Question: I've looked around, found some things and now stuck on a combobox with two columns displayed in the drop-down area. I have a xaml themes available and the combobox "Style" is defined and works well throughout as expected, so that part is ok.
Now, I have a combobox that I need to have display two values, think of it as State Abbreviation and State Name for the drop-down, coming from a DataTable.DefaultView binding source for the items.
If I have
'''
<my:cboStates TextSearch.TextPath="StateAbbrev">
<ComboBox.ItemTemplate>
<DataTemplate>
<StackPanel Orientation="Horizontal" TextSearch.Text="{Binding Path=StateAbbrev}">
<TextBlock Text="{Binding Path=StateAbbrev}"/>
<TextBlock Text="{Binding Path=FullStateName}" Margin="10 0"/>
</StackPanel>
</DataTemplate>
</ComboBox.ItemTemplate>
</my:cboStates>
'''
this works. Now, how/where I'm stuck... Now, I want this same functionality on say 5 different forms and all to have the same content displayed, and if ever changed (not this, but for other multi-column comboboxes), I don't want to have to keep putting this directly in the form's XAML file.
I was hoping to put into a Theme's Resource Dictionary file and just keep reusing that "style" over and over. Makes sense. However, when I do, and the binding is to the data table, the only results I get when trying to do as a Style is the dropdown shows values of
'''
System.Data.DataRowView
System.Data.DataRowView
System.Data.DataRowView
System.Data.DataRowView
'''
instead of the actual 2 columns.
Here is what I have in the "theme" resource dictionary.
'''
<DataTemplate x:Key="myStateComboTemplate" >
<StackPanel Orientation="Horizontal" >
<TextBlock Text="{Binding Path=StateAbbrev}"/>
<TextBlock Text="{Binding Path=FullStateName}"/>
</StackPanel>
</DataTemplate>
<Style x:Key="StyleMyStatesCombobox" TargetType="{x:Type ComboBox}"
BasedOn="{StaticResource MyOtherWorkingComboBoxStyle}" >
<Setter Property="TextSearch.TextPath" Value="{Binding Path=StateAbbrev}" />
<Setter Property="ItemTemplate" Value="{StaticResource myStateComboTemplate}" />
</Style>
'''
So, If I have TWO instances my "cboStates" class created on the form, and set one to the explicit styling listed first, and the SECOND based on the "Style" setting, the second one fails by only showing the repeated System.Data.DataRowView entries, not the actual data content.
What am I missing.
So, to clarify what I'm looking for...
States... ex data
'''
AL Alabama
AK Alaska
AZ Arizona
AR Arkansas
CA California
CO Colorado
CT Connecticut
DE Delaware
'''
I want the combobox to be displaying the abbreviated
AL, AK, AZ, etc and narrower combobox. This will ALSO be the "SelectedValue" upon return.
The actual Dropdown would present the data as listed above showing BOTH the abbreviation AND the long description of the state.
Sample of desired combobox

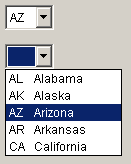
Answer: FINALLY got it working... and for those attempting similar. Since I was trying to have a standard "class" instance that could be used throughout, but not wanting to explicitly hard-reference the XAML in each page, part of the styling had to be handled during the actual in-code class instance.
Since I don't exactly know how/when where .net framework builds out all its controls, style assigments, etc, I was getting frustrated that it would work if direct from xaml, but fail when in code. So, I ended up FORCING the item template AND TextSearch.TextPath values in the code. Here's a short snippet of the class
'''
public class myStatesCombo : ComboBox
{
public myStatesCombo()
{
Loaded += myAfterLoaded;
}
protected static DataTable myTableOfStates;
public void myAfterLoaded()
{
if( myTableOfStates == null )
myTableOfStates = new DataTable();
CallProcedureToPopulateStates( myTableOfStates );
ItemsSource = myTableOfStates.DefaultView;
// AFTER the object is created, and all default styles attempted to be set,
// FORCE looking for the resource of the "DataTemplate" in the themes.xaml file
object tryFindObj = TryFindResource("myStateComboTemplate" );
if( tryFindObj is DataTemplate )
ItemTemplate = (DataTemplate)tryFindObj;
// NOW, the CRITICAL component missed in the source code
TextSearch.SetTextPath( this, "StateAbbrev" );
}
}
'''
Now, a special note. In the routine I used to populate the DataTable, I pre-check if the table exists or not. First time in, I create the table. If I need to re-populate it, if I just keep doing a "new DataTable" each time, it blows away the data/item template bindings. To PREVENT that, I would then do
'''
if( myTableOfStates.Rows.Count > 0 )
myTableOfStates.Rows.Clear();
'''
THEN, I call my
Sqlexecute call to query from the database (DataAdapter) and Fill() the datatable.
So, now all appears to be populated correctly, bindings for display and textsearch complete and ready to go.